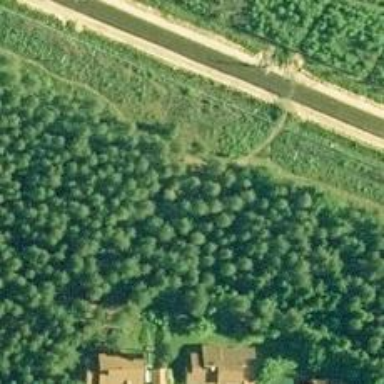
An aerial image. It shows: Path.